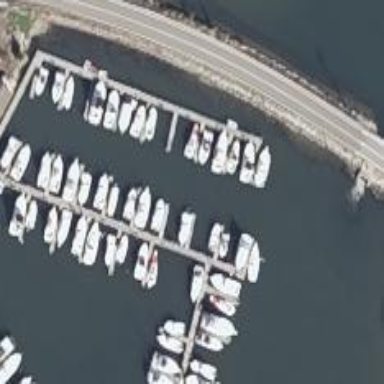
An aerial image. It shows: Man-made pier.